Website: crate-barrel
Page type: review-order
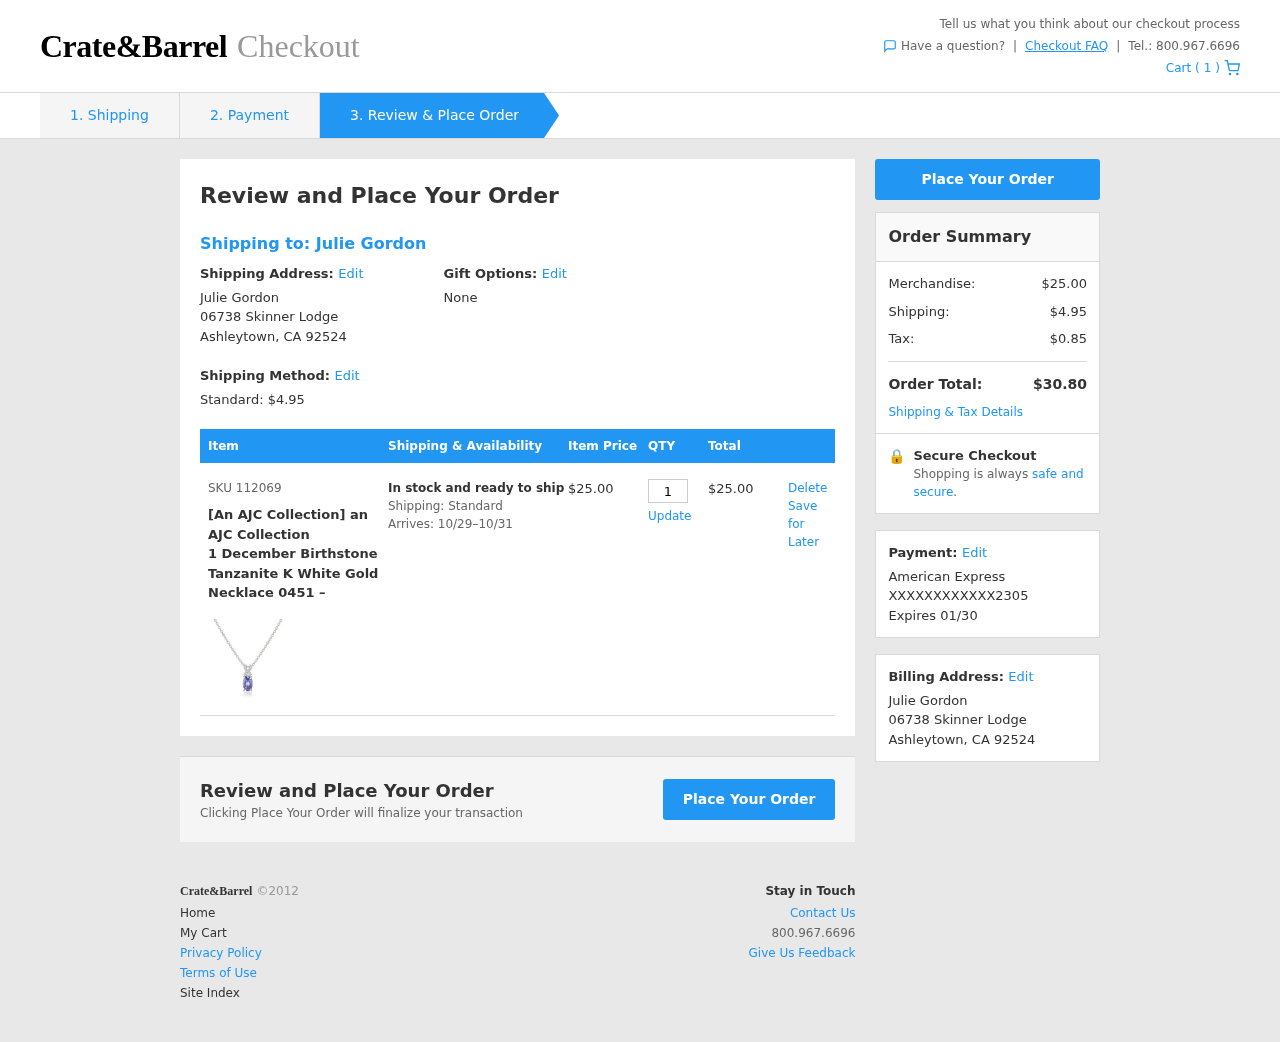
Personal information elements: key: PII_CARD_LAST4
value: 2305
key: PII_CARD_TYPE
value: American Express
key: PII_FULLNAME
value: Julie Gordon
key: PII_FULLNAME2
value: Julie Gordon
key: PII_STREET
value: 06738 Skinner Lodge
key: PII_CITY2
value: Ashleytown
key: PII_STATE_ABBR2
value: CA
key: PII_POSTCODE
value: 92524
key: PII_POSTCODE_FULL
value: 92524
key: PII_POSTCODE_NUMERIC
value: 92524
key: PII_CARD_EXPIRY
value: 01/30
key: PII_FULLNAME3
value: Julie Gordon
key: PII_CITY3
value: Ashleytown
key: PII_STATE_ABBR3
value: CA
Product elements: key: PRODUCT1_NAME
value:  [An AJC Collection] an AJC Collection 1 December Birthstone Tanzanite K White Gold Necklace 0451 – 
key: PRODUCT1_PRICE
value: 25
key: PRODUCT1_QUANTITY
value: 1
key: PRODUCT1_SKU
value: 112069
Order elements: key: ORDER_NUM_ITEMS
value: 1
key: ORDER_SHIPPING_COST
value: $4.95
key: ORDER_DELIVERY_DATE
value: Arrives: 10/29–10/31
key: ORDER_SUBTOTAL
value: $25.00
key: ORDER_SUBTOTAL2
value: $25.00
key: ORDER_SHIPPING_COST2
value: $4.95
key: ORDER_TAX
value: $0.85
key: ORDER_TOTAL
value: $30.80